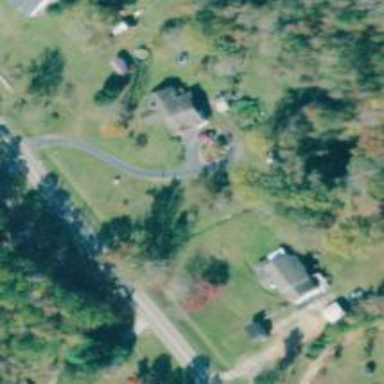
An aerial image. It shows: Driveway.